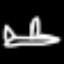
Label: airplane